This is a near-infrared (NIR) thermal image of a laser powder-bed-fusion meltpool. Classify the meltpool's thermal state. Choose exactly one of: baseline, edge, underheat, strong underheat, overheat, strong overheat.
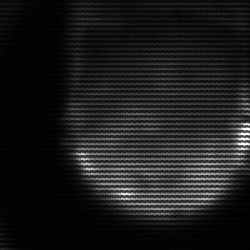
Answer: edge